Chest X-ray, PA view. Patient: 54 years old, sex F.
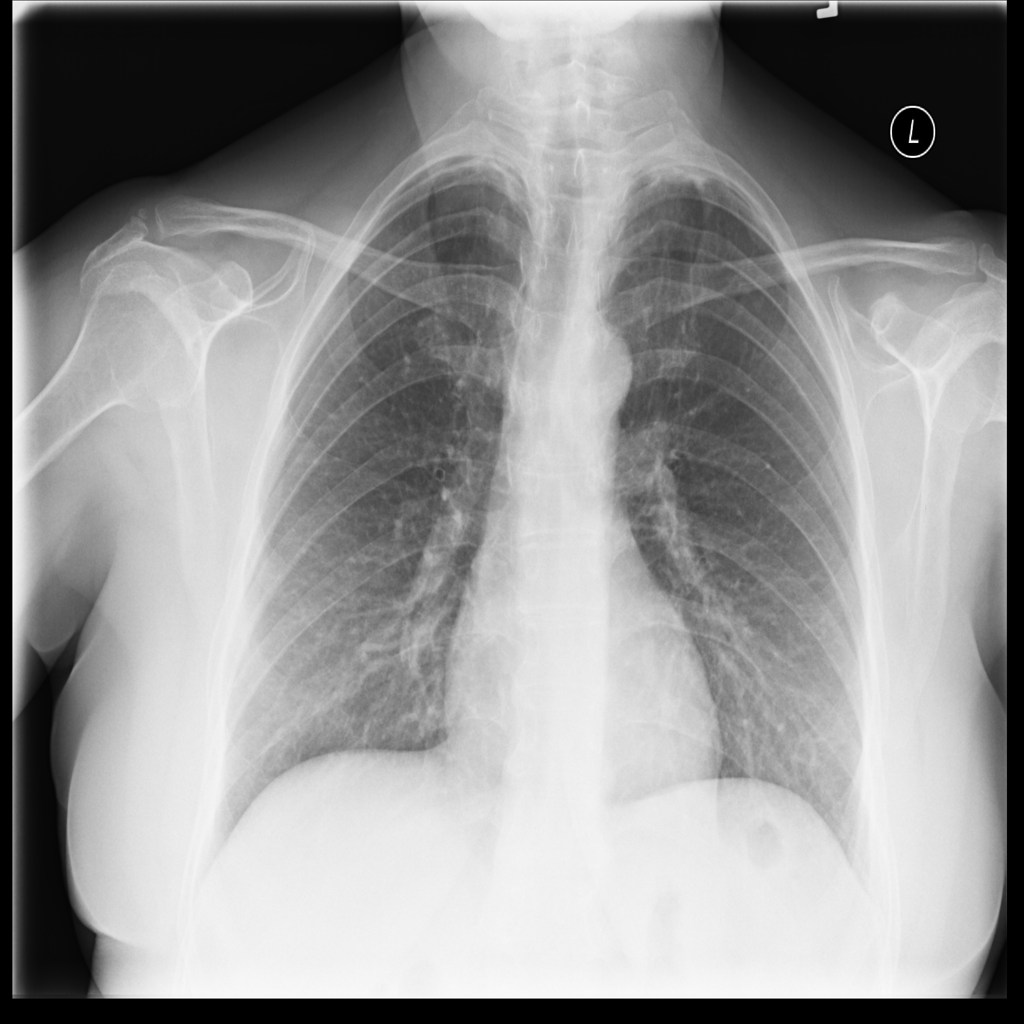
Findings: No Finding